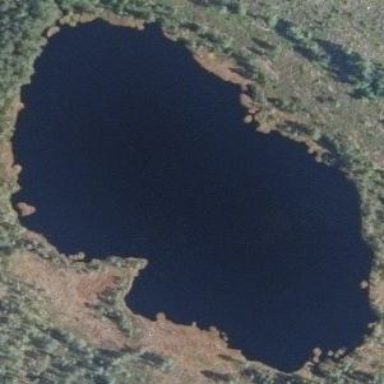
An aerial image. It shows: Lake with natural water.